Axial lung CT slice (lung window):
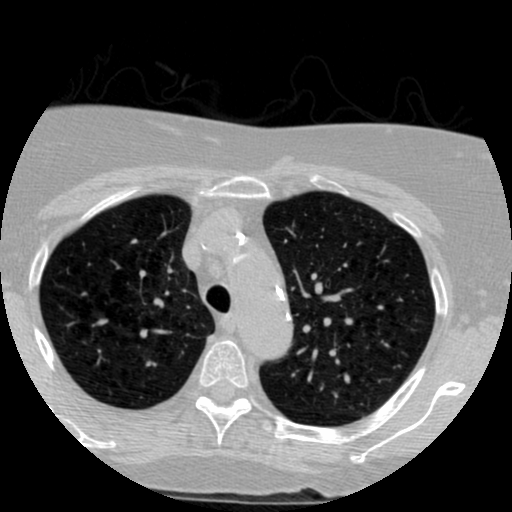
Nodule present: no